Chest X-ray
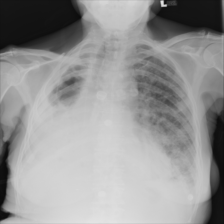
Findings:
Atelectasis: negative
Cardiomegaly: negative
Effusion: negative
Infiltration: positive
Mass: negative
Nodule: positive
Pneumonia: negative
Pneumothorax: negative
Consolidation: negative
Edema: negative
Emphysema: negative
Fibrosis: negative
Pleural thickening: positive
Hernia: negative